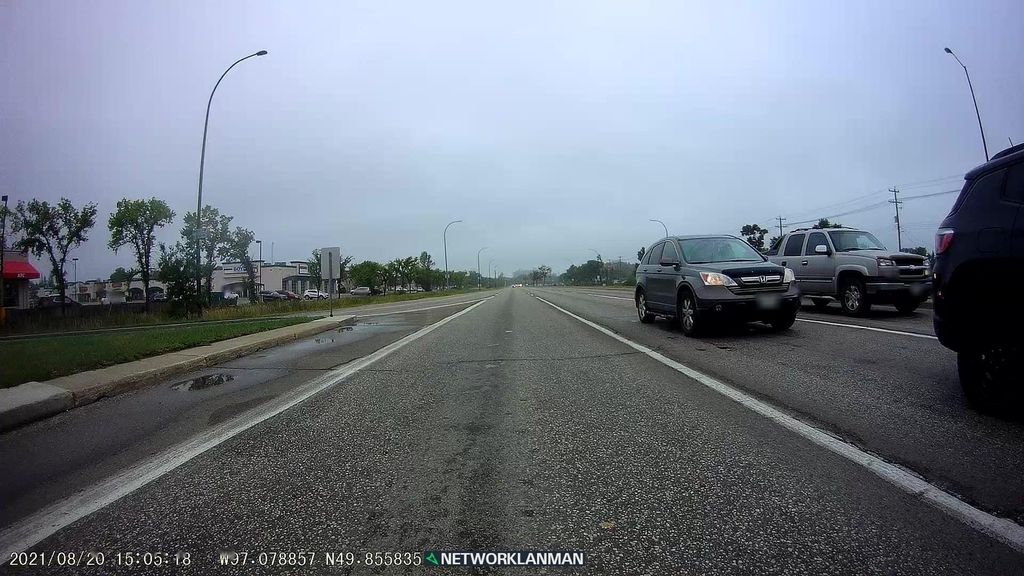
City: winnipeg